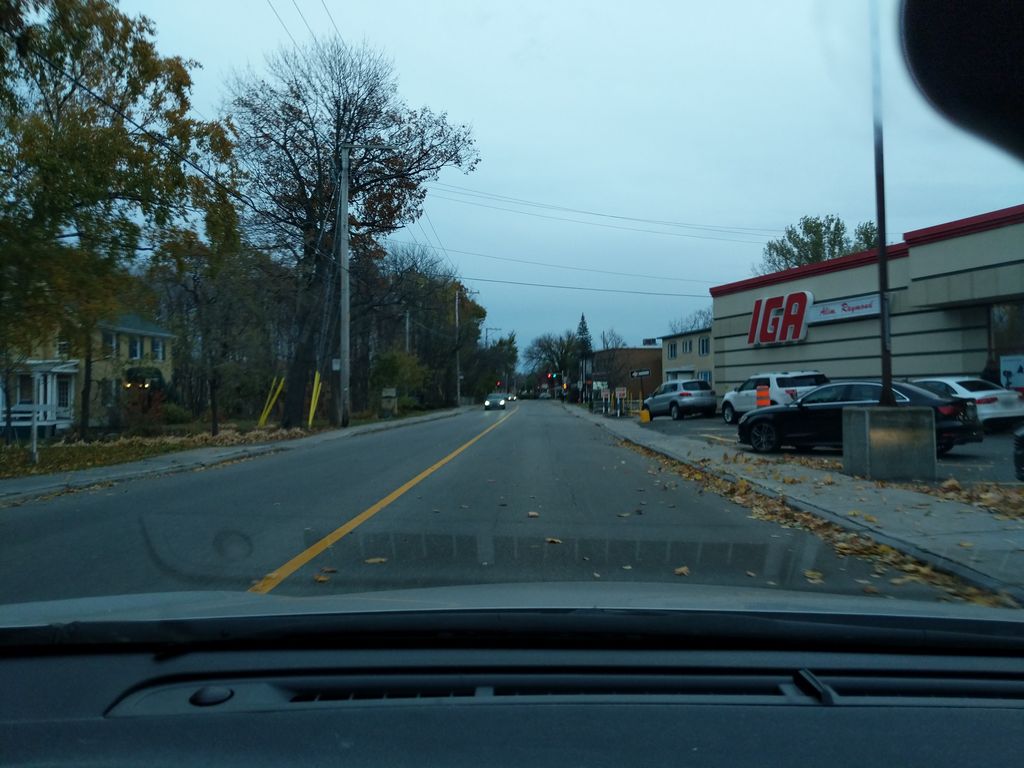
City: quebec_city